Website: bh-photo
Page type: address-validator
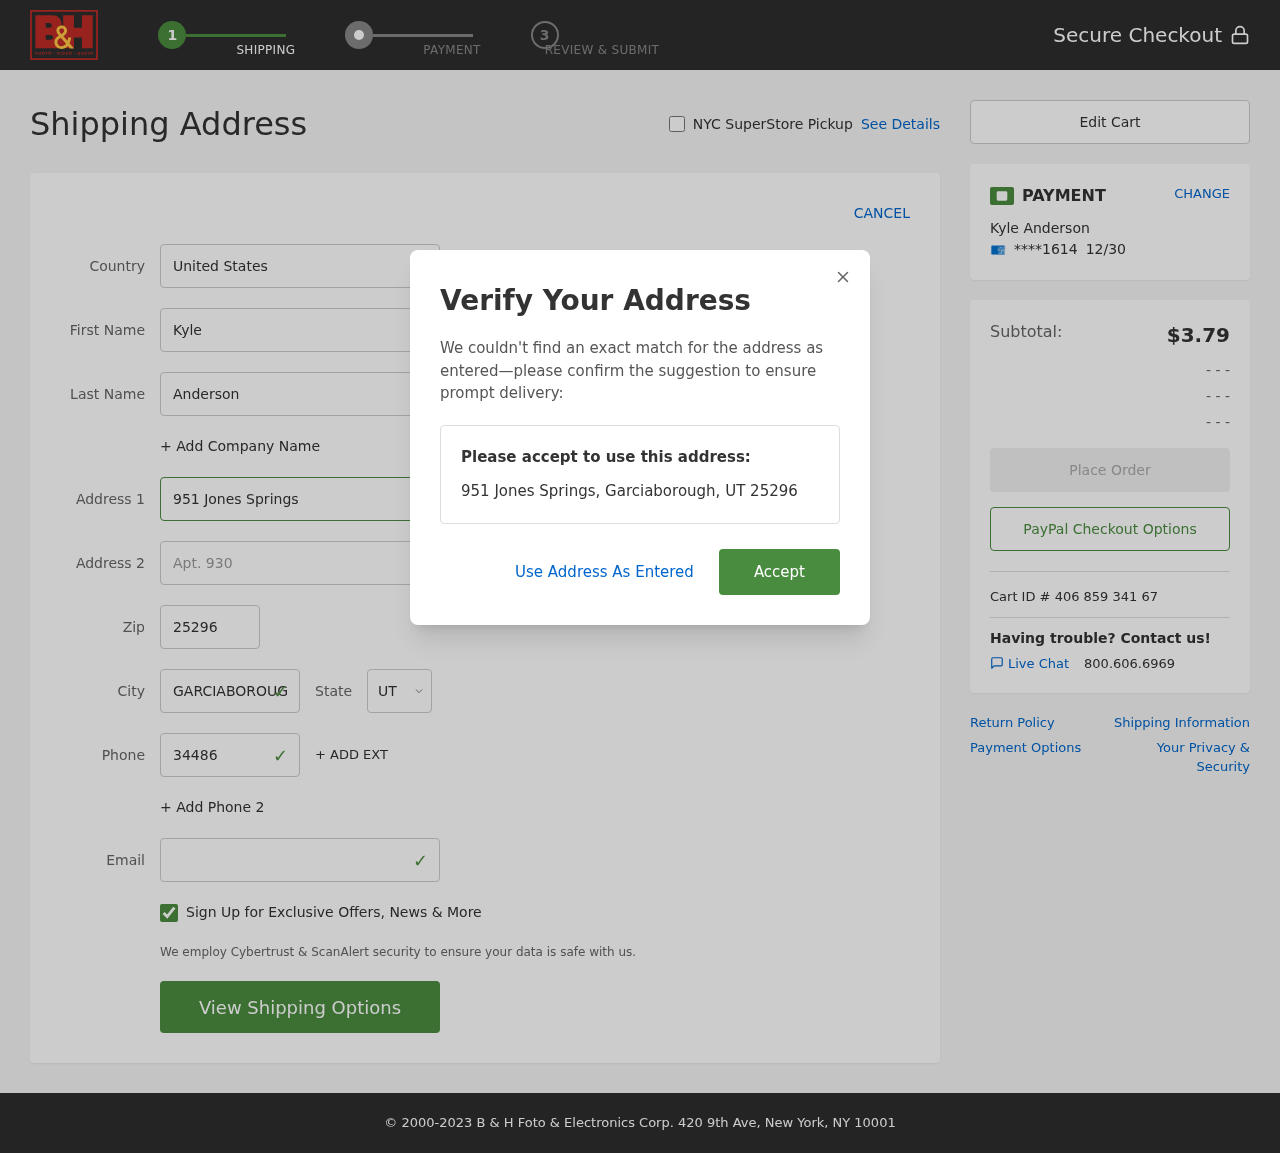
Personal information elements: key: PII_CARD_EXPIRY
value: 12/30
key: PII_CARD_LAST4
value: ****1614
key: PII_CITY
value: Garciaborough
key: PII_COUNTRY
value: United States
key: PII_EMAIL
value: kyle_anderson@yahoo.com
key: PII_FIRSTNAME
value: Kyle
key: PII_FULLNAME
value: Kyle Anderson
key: PII_LASTNAME
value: Anderson
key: PII_PHONE
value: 3448640037
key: PII_POSTCODE
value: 25296
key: PII_STATE_ABBR
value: UT
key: PII_STREET
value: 951 Jones Springs
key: PII_STREET2
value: Apt. 930
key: PII_CITY_STATE_ZIP
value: Garciaborough, UT 25296
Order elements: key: ORDER_SUBTOTAL
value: $3.79
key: ORDER_ID
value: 406 859 341 67